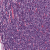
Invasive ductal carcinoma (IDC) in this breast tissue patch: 1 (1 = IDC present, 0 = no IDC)